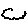
Label: cloud